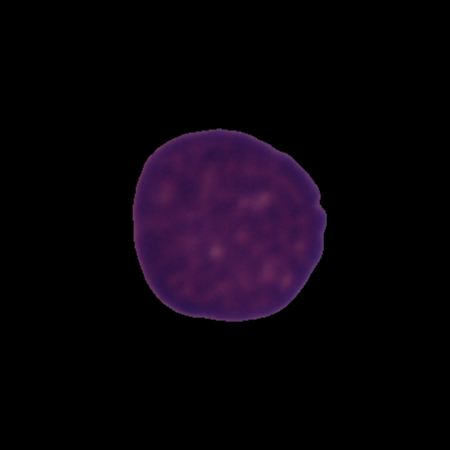
Label: cancer